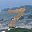
Label: 7